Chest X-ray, PA view. Patient: 51 years old, sex F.
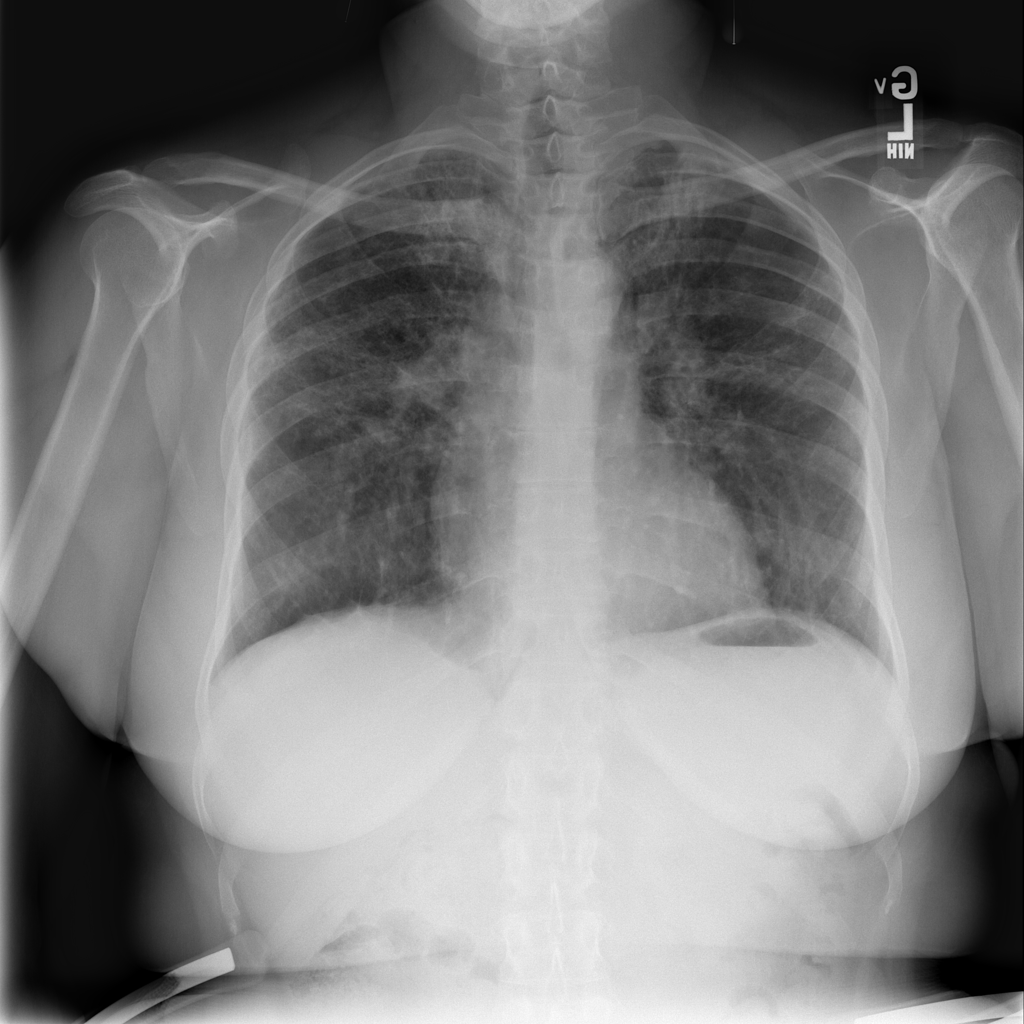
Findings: No Finding